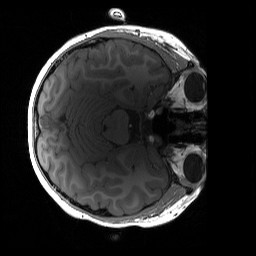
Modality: T1w
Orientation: axial
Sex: male
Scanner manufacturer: siemens
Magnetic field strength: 3 T
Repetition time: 1.9 s
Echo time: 0.00243 s